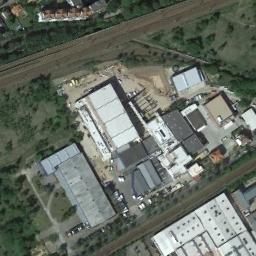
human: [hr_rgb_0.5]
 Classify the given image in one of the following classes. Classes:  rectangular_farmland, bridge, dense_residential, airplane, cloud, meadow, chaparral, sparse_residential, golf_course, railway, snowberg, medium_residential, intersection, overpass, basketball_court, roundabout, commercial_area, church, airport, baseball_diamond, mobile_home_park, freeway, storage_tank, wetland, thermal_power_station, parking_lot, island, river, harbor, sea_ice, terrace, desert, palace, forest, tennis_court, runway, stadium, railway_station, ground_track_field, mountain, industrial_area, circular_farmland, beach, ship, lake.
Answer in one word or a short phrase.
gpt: industrial_area